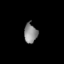
Tissue: skin
Cell type: Epithelial cells
Senescence score: 0.2766
Nuclear area (px): 250
Mean DAPI intensity: 140.412